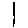
Label: line